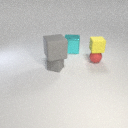
small red rubber sphere below small yellow rubber cube